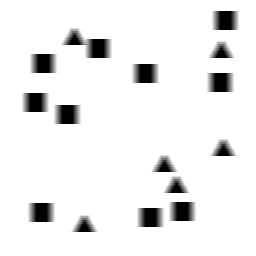
Squares: 10
Triangles: 6
Stars: 0
Total shapes: 16